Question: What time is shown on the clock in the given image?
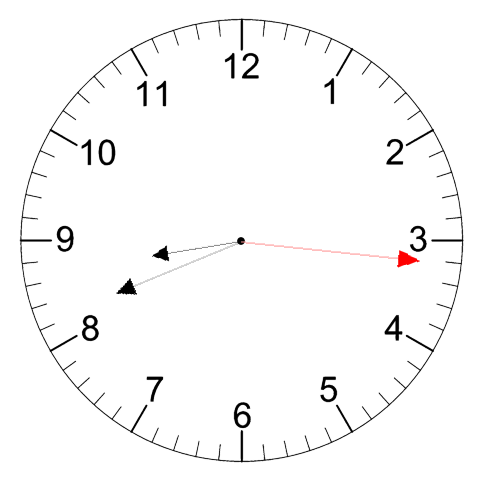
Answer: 08:41:16